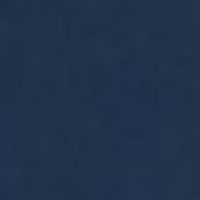
EUNIS habitat code: 14
Species observed at this site:
Chroicocephalus ridibundus
Tachybaptus ruficollis
Podiceps cristatus
Larus michahellis
Cygnus olor
Fulica atra
Anas platyrhynchos
Parus major
Passer domesticus
Motacilla alba